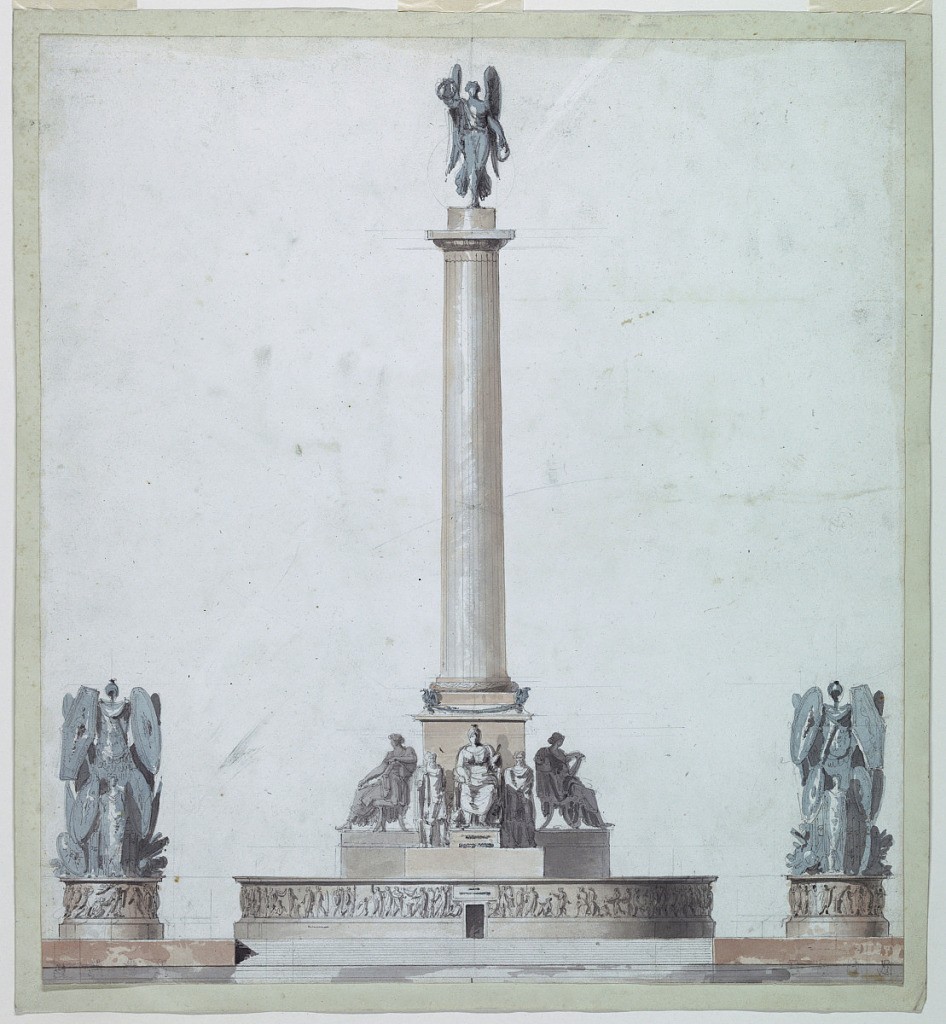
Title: Project: The elevation of a Victory monument
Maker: Giuseppe Valadier, Italian, 1762–1839
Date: ca. 1820
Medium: Pencil. Brush, various watercolors. Paper.
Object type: Drawing
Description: Vertical rectangle. Similar 1901-39-2190.  The standing figures beside the lateral seated ones are omitted. Women are seated.  That at the front is flanked by Barbars.  The pedestals of the panoplies have been heightened and they show figures in relief.  Proportions have been changed.